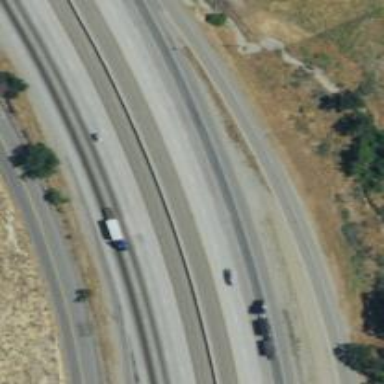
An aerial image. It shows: Motorway.